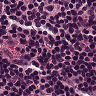
Metastatic tissue present: no